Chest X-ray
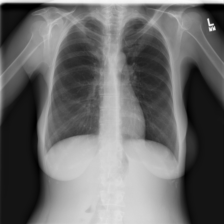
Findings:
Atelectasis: negative
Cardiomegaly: negative
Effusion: negative
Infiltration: negative
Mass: negative
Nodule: negative
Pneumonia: negative
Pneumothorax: negative
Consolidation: negative
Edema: negative
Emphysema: negative
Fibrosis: negative
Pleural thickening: negative
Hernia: negative